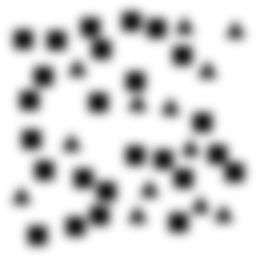
Squares: 25
Triangles: 13
Stars: 0
Total shapes: 38